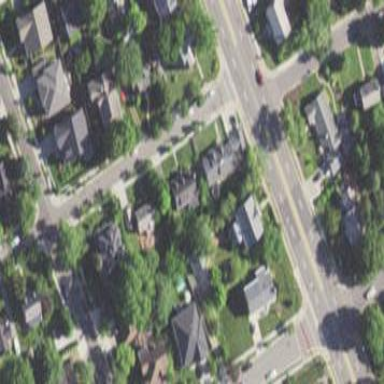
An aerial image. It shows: Sidewalk.